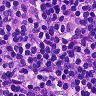
Metastatic tissue present: no